Question: I have a PowerShell script that get's applied windows updates from 2003 servers and outputs the result to a .HTML report. What I like help on is how can I get each hotfix to list on a separate line instead of word-wrapped as in the below example?

Below is the script
'''
$servers = Get-Content 'c: emp\servers.txt'
$total = $null
$html = @'
<html>
<head>
<meta http-equiv='Content-Type' content='text/html; charset=iso-8859-1'>
<title> Server Updates Report</title>
<STYLE TYPE="text/css">
<!--
td {
font-family: Tahoma;
font-size: 13px;
border-top: 1px solid #999999;
border-right: 1px solid #999999;
border-bottom: 1px solid #999999;
border-left: 1px solid #999999;
padding-top: 0px;
padding-right: 0px;
padding-bottom: 0px;
padding-left: 0px;
}
body {
margin-left: 5px;
margin-top: 5px;
margin-right: 0px;
margin-bottom: 10px;
table {
border: thin solid #000000;
}
-->
</style>
</head>
<body>
<table width='100%'>
<tr bgcolor='#CCCCCC'>
<td colspan='7' height='25' align='center'><strong><font color="#003399" size="4" face="tahoma">Server Patch Report </font></strong></td>
</tr>
</table>
<table width='100%'><tbody>
<tr bgcolor=#CCCCCC>
<td width='20%' height='15' align='center'> <strong> <font color="#003399" size="2" face="tahoma" >Server Name</font></strong></td>
<td width='80%' height='15' align='center'> <strong> <font color="#003399" size="2" face="tahoma" >Patching Information</font></strong></td>
</tr>"
</table>
<table width='100%'><tbody>
'@
foreach($server in $servers){
$date = Get-Date '24/10/2013'
$Updates = gwmi win32_ntlogevent -filter "logfile='system' and sourcename='ntservicepack'" -ComputerName $server | Where {$_.ConvertToDateTime($_.TimeWritten) -gt $date}
$newobj = new-object psobject
$newobj | add-member -membertype noteproperty -name "Server" -value $server
$newobj | add-member -membertype noteproperty -name "Updates" -value $Updates.Message
$htmlserver = $newobj.Server
$htmlupdates = $newobj.Updates
$current = " <tr bgcolor=#CCCCCC>
<td width='20%' align='center'>$htmlserver</td>
<td width='80%' align='left'>$htmlupdates</td>
</tr>
"
$total += $current
}
$HTMLEnd = @"
</div>
</body>
</html>
"@
$MainHtml= $html + $total + $HTMLEnd
$MainHtml | Out-File "c: emp\Report.html" -Append
'''
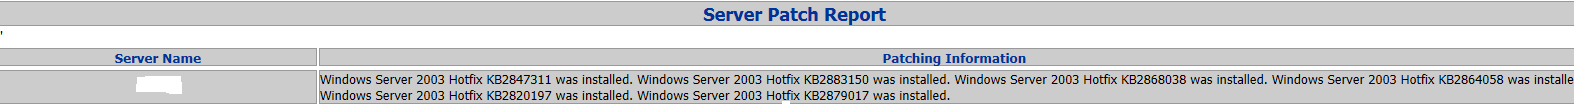
Answer: I added a foreach-loop that goes through every update-event and removed the 'newobj' code which seemed redundant. Does this work?
'''
$servers = Get-Content 'c: emp\servers.txt'
$total = $null
$html = @'
<html>
<head>
<meta http-equiv='Content-Type' content='text/html; charset=iso-8859-1'>
<title> Server Updates Report</title>
<STYLE TYPE="text/css">
<!--
td {
font-family: Tahoma;
font-size: 13px;
border-top: 1px solid #999999;
border-right: 1px solid #999999;
border-bottom: 1px solid #999999;
border-left: 1px solid #999999;
padding-top: 0px;
padding-right: 0px;
padding-bottom: 0px;
padding-left: 0px;
}
body {
margin-left: 5px;
margin-top: 5px;
margin-right: 0px;
margin-bottom: 10px;
table {
border: thin solid #000000;
}
-->
</style>
</head>
<body>
<table width='100%'>
<tr bgcolor='#CCCCCC'>
<td colspan='7' height='25' align='center'><strong><font color="#003399" size="4" face="tahoma">Server Patch Report </font></strong></td>
</tr>
</table>
<table width='100%'><tbody>
<tr bgcolor=#CCCCCC>
<td width='20%' height='15' align='center'> <strong> <font color="#003399" size="2" face="tahoma" >Server Name</font></strong></td>
<td width='80%' height='15' align='center'> <strong> <font color="#003399" size="2" face="tahoma" >Patching Information</font></strong></td>
</tr>"
</table>
<table width='100%'><tbody>
'@
foreach($server in $servers){
$date = Get-Date '24/10/2013'
gwmi win32_ntlogevent -filter "logfile='system' and sourcename='ntservicepack'" -ComputerName $server | Where {$_.ConvertToDateTime($_.TimeWritten) -gt $date} | ForEach-Object {
$current = " <tr bgcolor=#CCCCCC>
<td width='20%' align='center'>$server</td>
<td width='80%' align='left'>$($_.Message)</td>
</tr>
"
$total += $current
}
}
$HTMLEnd = @"
</div>
</body>
</html>
"@
$MainHtml= $html + $total + $HTMLEnd
$MainHtml | Out-File "c: emp\Report.html" -Append
'''